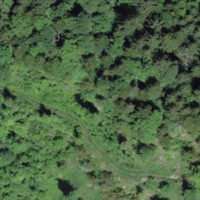
EUNIS habitat code: 44
Species observed at this site:
Campanula trachelium